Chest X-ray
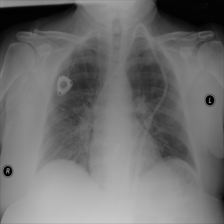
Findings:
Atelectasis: negative
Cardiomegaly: negative
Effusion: negative
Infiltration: negative
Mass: negative
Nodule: negative
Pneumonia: negative
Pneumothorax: negative
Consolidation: negative
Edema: positive
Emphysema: negative
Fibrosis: negative
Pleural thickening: negative
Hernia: negative